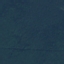
Land use / land cover class: Forest